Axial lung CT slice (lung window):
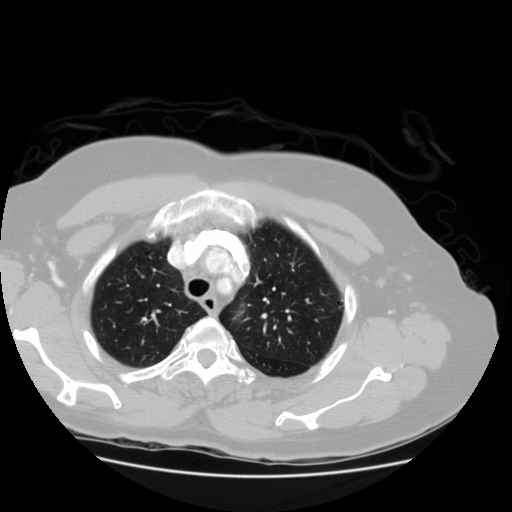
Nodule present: no